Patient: sex M, age 73
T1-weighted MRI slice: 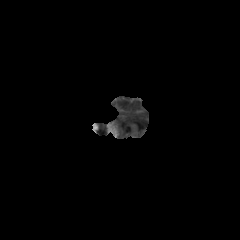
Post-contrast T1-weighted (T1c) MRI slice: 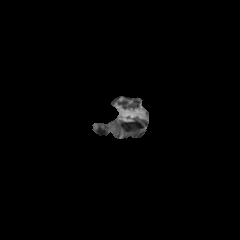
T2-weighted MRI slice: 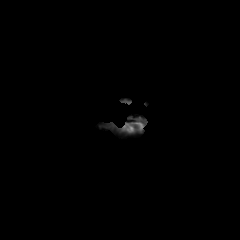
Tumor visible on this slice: no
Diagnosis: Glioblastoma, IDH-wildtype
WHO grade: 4